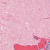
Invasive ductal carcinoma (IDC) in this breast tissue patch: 0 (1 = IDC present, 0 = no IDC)